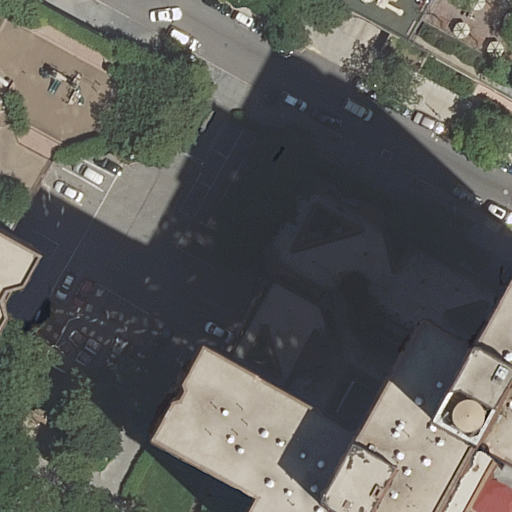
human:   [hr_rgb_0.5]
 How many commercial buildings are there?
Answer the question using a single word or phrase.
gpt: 0

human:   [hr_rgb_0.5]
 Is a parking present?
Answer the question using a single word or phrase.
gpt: yes

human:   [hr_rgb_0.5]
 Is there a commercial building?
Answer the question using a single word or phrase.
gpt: no

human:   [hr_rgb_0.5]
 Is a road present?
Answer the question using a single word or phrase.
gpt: yes

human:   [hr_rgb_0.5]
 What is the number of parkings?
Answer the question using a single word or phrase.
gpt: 1

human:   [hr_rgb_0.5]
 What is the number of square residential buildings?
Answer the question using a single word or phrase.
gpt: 0

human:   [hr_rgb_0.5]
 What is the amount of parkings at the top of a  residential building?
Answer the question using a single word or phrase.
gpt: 0

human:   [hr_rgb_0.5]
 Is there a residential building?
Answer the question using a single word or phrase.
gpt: yes

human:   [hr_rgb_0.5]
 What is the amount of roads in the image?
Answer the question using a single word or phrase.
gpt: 9

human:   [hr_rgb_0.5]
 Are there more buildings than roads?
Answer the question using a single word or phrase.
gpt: no

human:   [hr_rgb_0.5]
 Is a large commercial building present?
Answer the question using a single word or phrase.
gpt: no

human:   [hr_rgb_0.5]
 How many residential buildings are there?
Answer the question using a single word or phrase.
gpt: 4

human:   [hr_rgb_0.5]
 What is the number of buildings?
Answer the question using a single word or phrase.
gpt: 4

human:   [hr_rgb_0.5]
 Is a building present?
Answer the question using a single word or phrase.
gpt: yes

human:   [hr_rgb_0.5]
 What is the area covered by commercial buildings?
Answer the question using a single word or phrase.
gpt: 0m2

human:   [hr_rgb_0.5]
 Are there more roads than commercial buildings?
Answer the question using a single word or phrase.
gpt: yes

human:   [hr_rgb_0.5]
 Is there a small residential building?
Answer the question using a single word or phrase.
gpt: no

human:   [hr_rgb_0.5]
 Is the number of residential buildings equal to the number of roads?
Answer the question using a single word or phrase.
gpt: no

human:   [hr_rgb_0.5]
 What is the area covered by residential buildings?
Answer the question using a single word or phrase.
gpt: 4917m2

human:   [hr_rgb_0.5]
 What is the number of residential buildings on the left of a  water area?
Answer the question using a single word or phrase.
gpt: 0

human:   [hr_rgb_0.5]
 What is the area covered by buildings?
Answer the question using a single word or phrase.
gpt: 4917m2

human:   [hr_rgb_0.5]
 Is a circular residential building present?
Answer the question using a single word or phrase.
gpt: no

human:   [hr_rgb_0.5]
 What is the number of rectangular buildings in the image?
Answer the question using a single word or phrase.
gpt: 0

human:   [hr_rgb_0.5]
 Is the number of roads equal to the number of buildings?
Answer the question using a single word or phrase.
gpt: no

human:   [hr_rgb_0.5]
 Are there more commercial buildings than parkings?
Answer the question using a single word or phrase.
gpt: no

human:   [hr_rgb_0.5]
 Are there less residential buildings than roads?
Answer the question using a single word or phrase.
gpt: yes

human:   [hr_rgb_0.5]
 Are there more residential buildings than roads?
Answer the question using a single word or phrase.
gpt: no

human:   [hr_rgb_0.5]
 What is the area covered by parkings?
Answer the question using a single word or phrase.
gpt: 1665m2

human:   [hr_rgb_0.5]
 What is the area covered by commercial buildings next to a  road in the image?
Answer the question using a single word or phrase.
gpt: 0m2

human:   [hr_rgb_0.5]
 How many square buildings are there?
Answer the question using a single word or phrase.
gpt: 0

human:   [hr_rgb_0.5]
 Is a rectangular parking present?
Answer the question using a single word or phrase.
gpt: no

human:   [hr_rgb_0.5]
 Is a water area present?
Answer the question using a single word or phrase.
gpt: no

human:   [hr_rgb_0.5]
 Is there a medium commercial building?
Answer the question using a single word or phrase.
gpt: no

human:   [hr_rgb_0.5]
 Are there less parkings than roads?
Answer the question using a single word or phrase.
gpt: yes

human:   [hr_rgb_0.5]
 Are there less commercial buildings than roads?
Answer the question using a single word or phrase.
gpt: yes

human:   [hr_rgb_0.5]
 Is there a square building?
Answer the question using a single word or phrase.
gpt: no

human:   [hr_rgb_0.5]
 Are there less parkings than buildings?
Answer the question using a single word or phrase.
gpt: yes

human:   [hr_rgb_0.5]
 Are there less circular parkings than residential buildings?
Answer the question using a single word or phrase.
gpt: yes

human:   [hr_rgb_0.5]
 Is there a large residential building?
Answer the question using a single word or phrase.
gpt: yes

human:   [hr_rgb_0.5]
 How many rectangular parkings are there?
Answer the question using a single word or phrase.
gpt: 0

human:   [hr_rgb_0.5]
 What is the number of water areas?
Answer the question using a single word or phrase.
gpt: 0

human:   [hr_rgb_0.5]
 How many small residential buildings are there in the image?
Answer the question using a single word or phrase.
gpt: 0

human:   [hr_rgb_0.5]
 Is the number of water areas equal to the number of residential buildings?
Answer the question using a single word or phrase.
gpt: no

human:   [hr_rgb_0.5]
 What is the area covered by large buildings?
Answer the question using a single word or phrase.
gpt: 4506m2

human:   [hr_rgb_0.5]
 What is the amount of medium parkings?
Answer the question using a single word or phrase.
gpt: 0

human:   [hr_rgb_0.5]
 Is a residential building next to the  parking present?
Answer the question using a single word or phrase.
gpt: yes

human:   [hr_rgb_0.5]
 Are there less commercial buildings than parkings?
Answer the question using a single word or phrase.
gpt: yes

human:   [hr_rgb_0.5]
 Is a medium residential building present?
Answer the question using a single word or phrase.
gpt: yes

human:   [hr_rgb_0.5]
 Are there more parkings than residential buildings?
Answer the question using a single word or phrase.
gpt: no

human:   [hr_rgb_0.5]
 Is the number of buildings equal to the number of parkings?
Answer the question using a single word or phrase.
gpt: no

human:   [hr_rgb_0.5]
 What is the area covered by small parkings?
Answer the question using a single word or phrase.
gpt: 0m2

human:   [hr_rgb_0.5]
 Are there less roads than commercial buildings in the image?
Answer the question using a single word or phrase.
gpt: no

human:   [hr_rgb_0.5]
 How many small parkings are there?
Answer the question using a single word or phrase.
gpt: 0

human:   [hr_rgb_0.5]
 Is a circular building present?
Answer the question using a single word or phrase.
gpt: no

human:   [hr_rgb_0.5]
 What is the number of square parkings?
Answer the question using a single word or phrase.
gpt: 0

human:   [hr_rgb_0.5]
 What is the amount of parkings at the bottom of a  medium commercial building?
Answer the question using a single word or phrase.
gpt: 0

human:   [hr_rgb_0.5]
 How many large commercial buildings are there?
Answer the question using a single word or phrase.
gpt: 0

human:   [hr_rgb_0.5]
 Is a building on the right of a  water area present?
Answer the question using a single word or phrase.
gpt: no

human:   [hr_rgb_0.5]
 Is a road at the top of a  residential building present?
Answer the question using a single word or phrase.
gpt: yes

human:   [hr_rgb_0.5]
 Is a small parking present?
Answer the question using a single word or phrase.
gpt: no

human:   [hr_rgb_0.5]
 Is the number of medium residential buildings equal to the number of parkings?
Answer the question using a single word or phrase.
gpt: yes

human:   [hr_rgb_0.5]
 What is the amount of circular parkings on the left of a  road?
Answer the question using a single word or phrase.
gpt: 0

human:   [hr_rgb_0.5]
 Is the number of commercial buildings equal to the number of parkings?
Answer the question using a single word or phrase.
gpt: no

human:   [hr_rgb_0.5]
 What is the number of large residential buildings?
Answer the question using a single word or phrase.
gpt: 3